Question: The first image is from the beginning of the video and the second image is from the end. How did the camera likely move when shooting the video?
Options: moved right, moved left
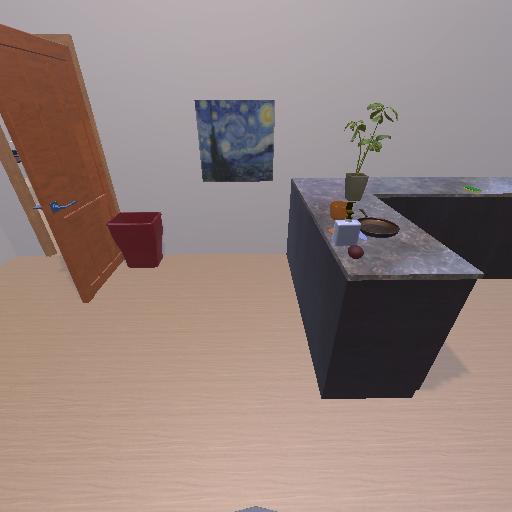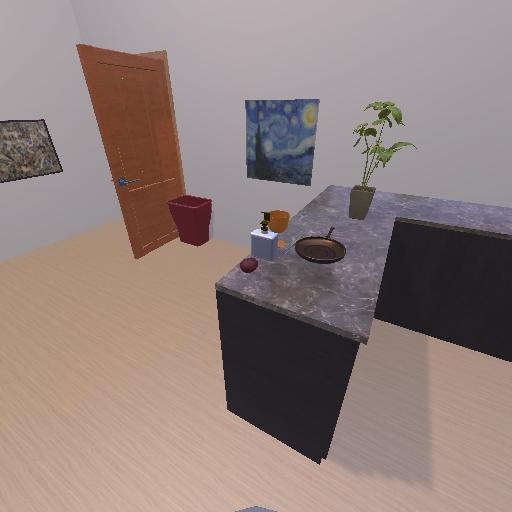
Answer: moved right